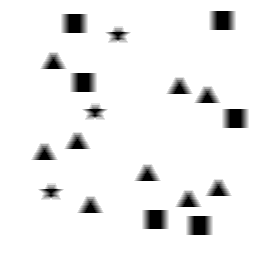
Squares: 6
Triangles: 9
Stars: 3
Total shapes: 18